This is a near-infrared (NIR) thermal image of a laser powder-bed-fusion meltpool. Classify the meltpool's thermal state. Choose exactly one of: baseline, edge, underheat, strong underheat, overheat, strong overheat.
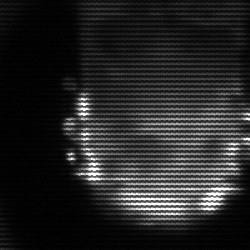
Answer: baseline